Question: How to decrease row space in HTML table that been warped by String builder.

'''
sbRetVal.Append(" <table width='100%' cellspacing='0' cellpadding='0' border='1'><tr><td style='vertical-align:top;width:13px' rowspan='4'><img height='84' width='84' src='" + Globals.gRootRelativeSecureURL("/Images/Layout/User-blue-icon.png") + "'/></td><td>Name: " + drOfficer("UserName") + " </td></tr><tr><td >Location: " + drOfficer("LocationName") + " </td></tr> <tr><td >Cell: " + " 1-888-423-210" + " </td></tr><tr><td>Title: " + "Regional" + " </td></tr></table>")
'''
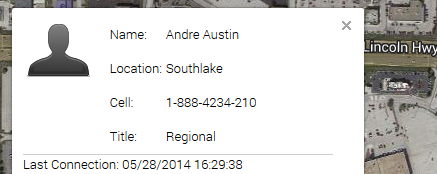
Answer: something else has to be affecting the or tags, wondering what other stylesheets are called that influence....inspect your rendered source and over ride the problem after you find the root of the padding...or more details please